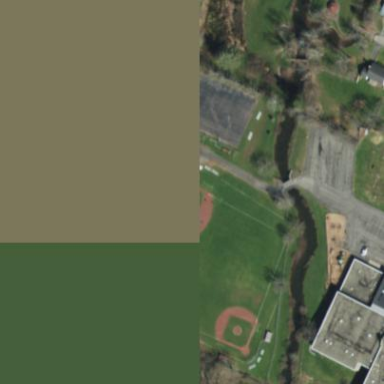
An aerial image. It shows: Baseball pitch for leisure land.